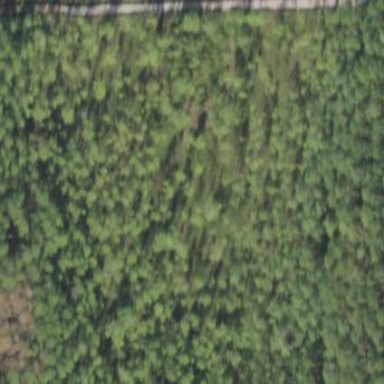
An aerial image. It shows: Woodland with needle-leaved trees.